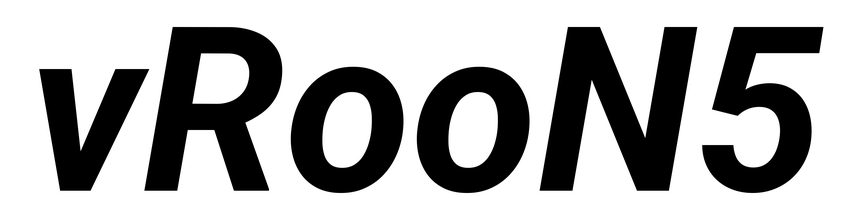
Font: Roboto-Italic_Bold_Italic